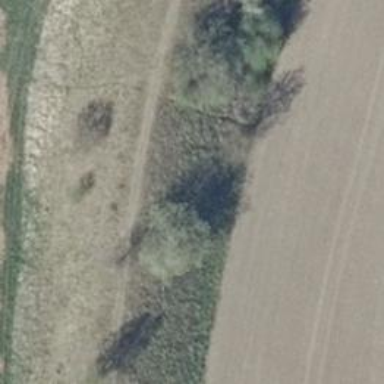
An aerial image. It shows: Abandoned railway path on the ground with embankment. This historic railway is now unused.